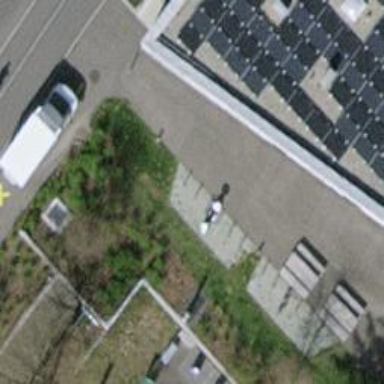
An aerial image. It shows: Motorcycle parking facility.